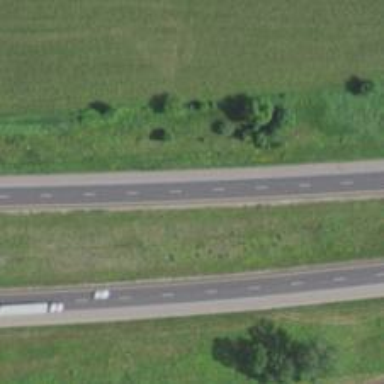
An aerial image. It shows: Asphalt motorway.